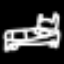
Label: bed